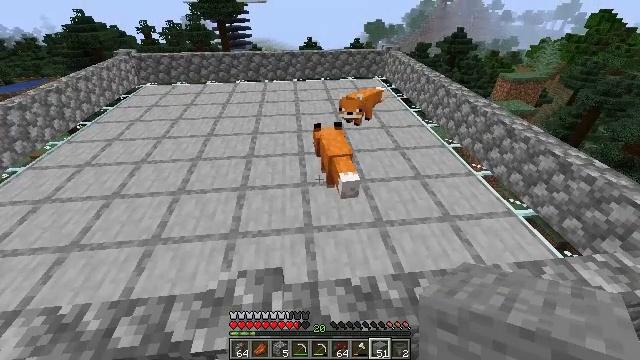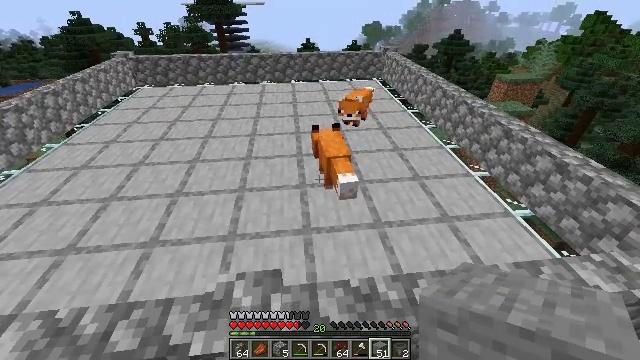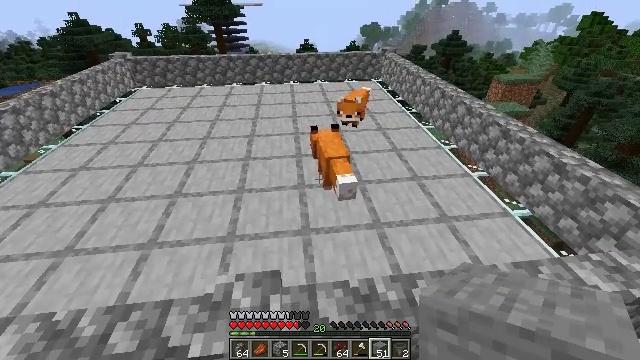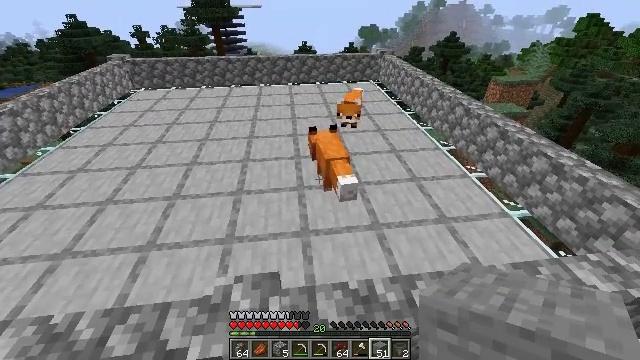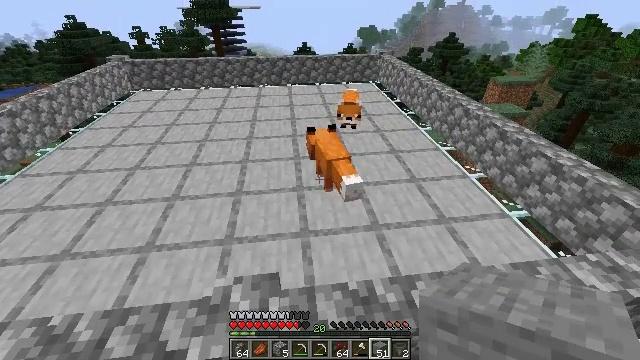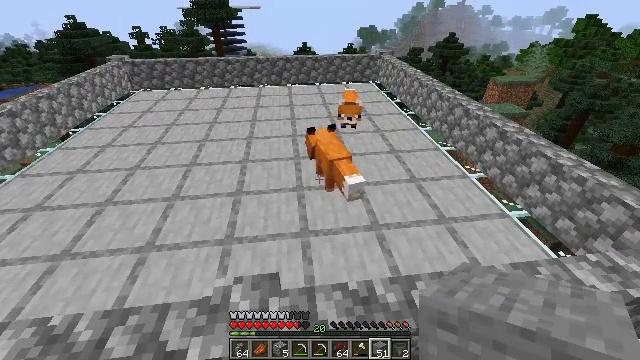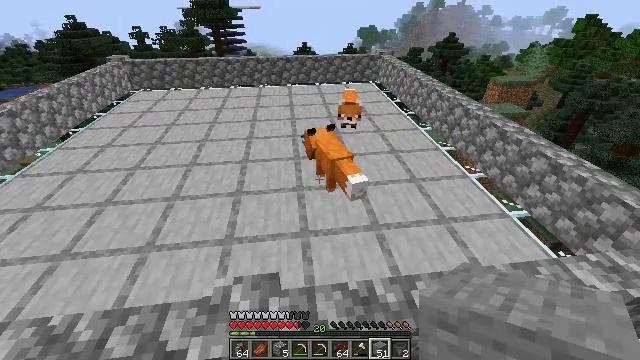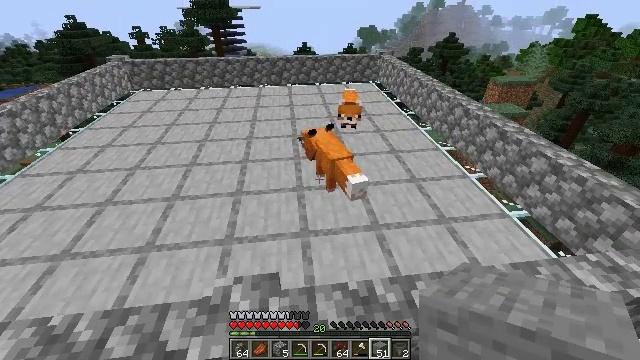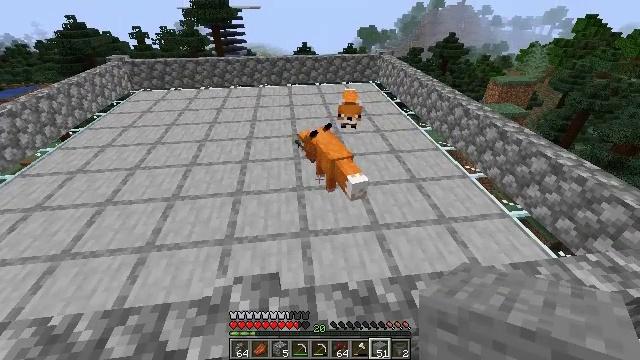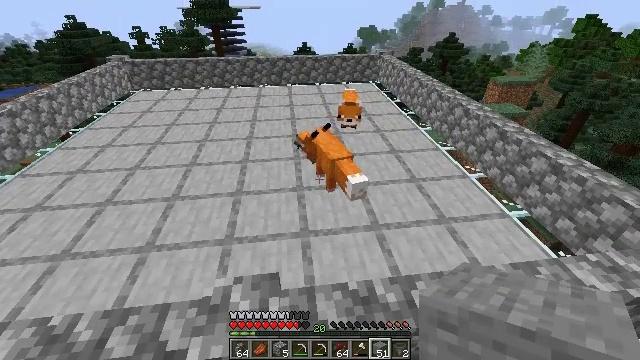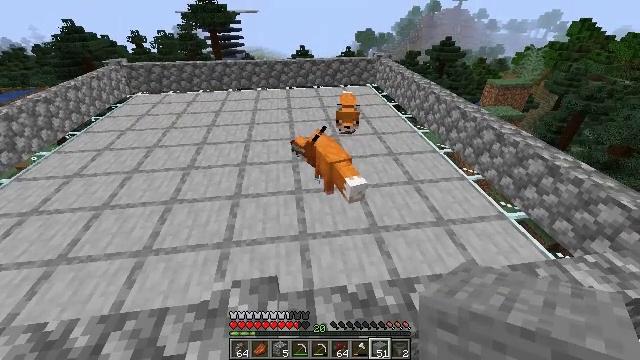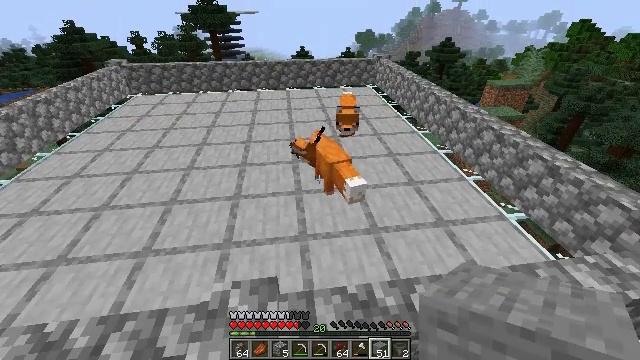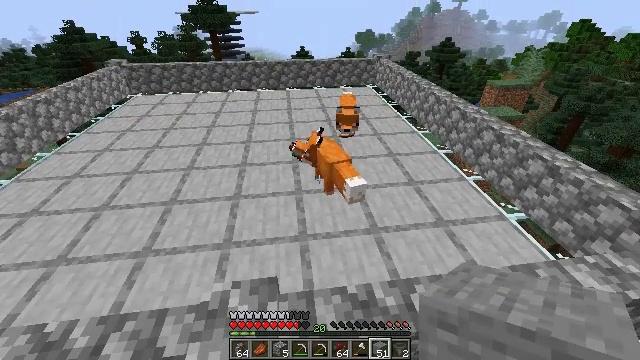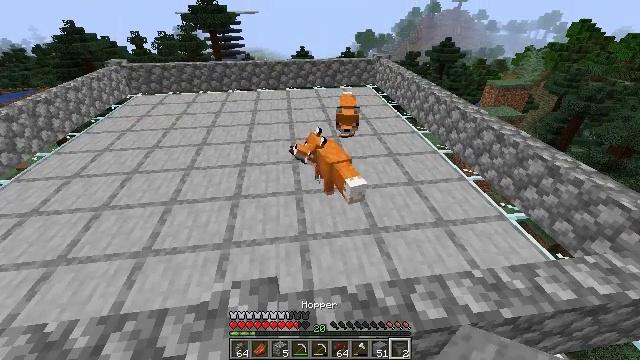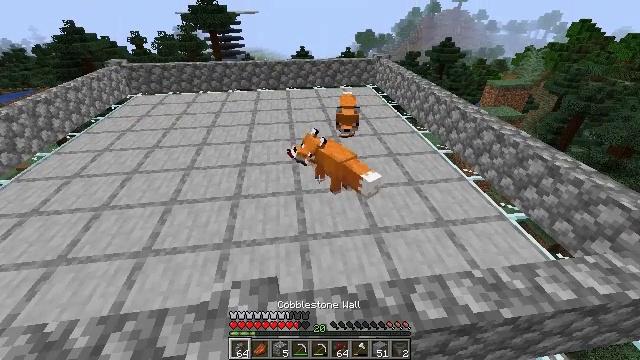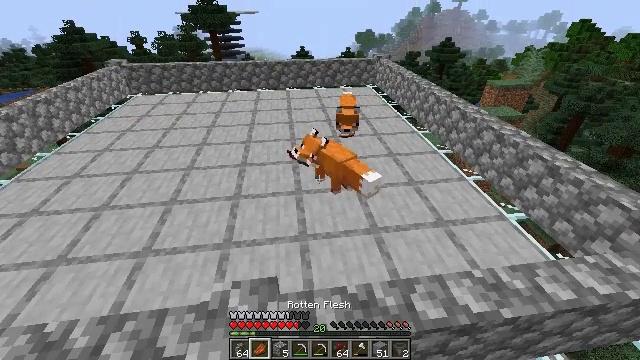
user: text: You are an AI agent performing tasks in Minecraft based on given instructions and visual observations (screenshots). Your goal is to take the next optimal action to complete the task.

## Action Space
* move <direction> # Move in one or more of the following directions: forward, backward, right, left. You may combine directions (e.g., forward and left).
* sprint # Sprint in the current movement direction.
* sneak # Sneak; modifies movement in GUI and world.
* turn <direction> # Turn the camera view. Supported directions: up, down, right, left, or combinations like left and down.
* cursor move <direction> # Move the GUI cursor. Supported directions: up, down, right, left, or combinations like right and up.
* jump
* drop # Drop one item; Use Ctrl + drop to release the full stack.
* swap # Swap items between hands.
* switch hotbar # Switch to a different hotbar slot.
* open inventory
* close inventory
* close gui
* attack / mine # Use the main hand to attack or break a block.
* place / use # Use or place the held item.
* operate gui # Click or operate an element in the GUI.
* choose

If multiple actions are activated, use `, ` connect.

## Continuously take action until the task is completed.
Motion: motion action
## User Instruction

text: Drop some sweet berries.
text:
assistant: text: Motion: no_op
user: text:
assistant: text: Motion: no_op
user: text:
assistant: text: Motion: no_op
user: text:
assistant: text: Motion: no_op
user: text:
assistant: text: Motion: no_op
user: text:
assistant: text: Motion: no_op
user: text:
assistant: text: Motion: no_op
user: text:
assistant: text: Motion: no_op
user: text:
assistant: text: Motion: no_op
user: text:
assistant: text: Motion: no_op
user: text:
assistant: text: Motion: no_op
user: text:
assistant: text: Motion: no_op
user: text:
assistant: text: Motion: no_op
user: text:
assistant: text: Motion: no_op
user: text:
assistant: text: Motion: no_op
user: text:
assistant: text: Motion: no_op
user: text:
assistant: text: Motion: no_op
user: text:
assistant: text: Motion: no_op
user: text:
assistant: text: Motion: no_op
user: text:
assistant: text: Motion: no_op
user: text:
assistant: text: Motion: no_op
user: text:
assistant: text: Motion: no_op
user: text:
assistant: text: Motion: no_op
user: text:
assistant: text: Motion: no_op
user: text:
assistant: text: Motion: no_op
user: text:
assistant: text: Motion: no_op
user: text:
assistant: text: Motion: no_op
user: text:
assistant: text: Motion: no_op
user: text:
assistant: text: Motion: no_op
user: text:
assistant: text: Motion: no_op